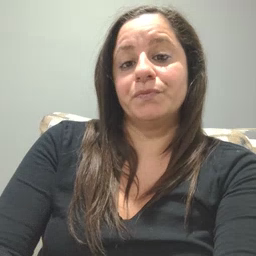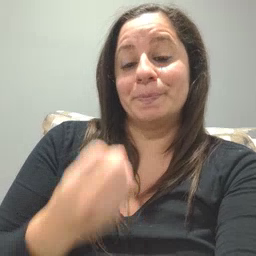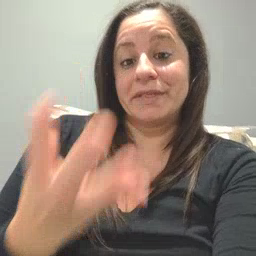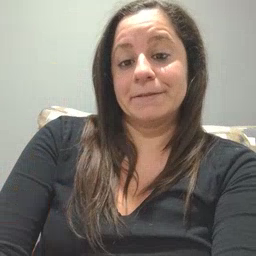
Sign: many